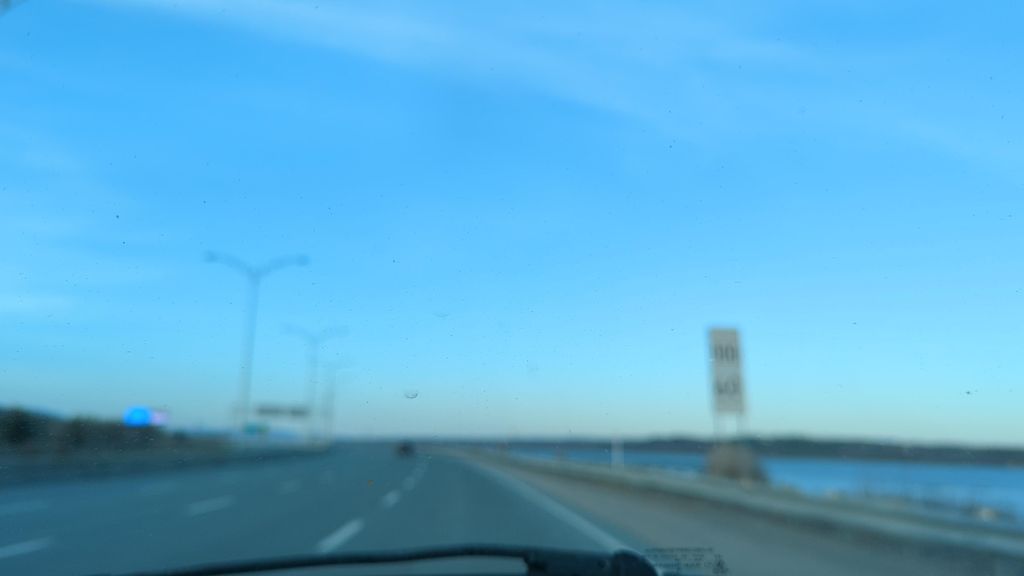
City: quebec_city